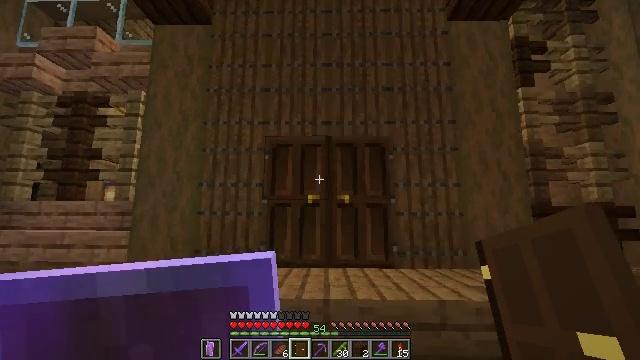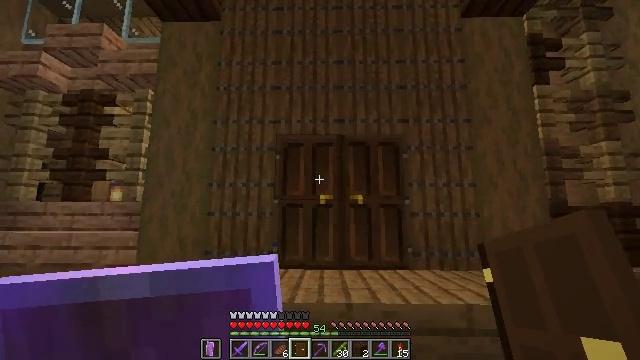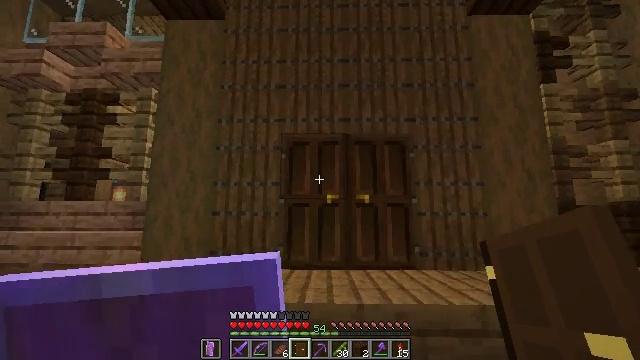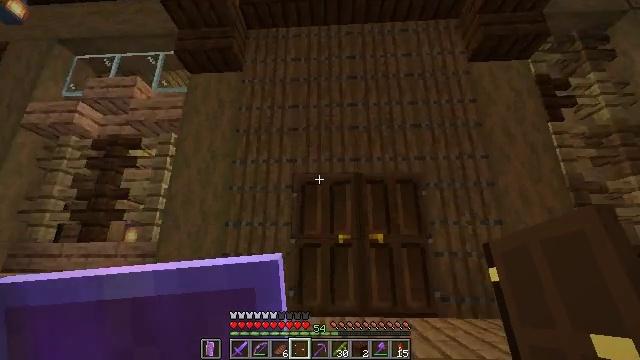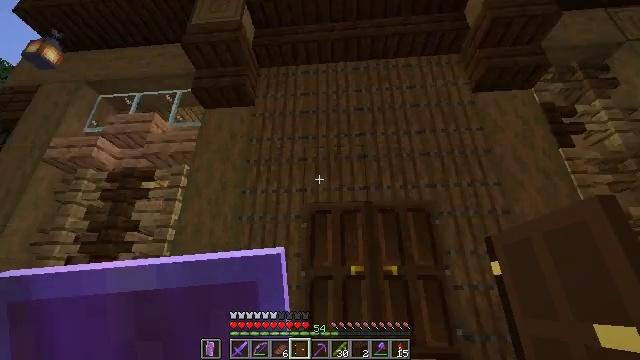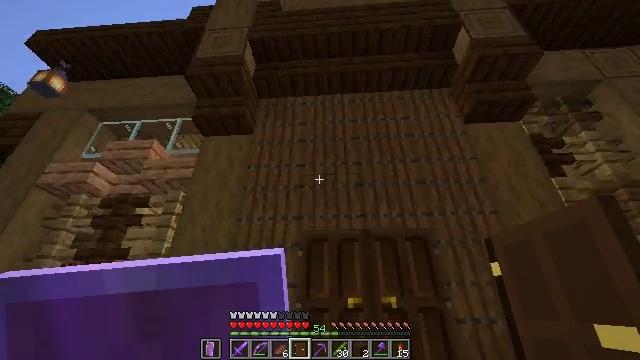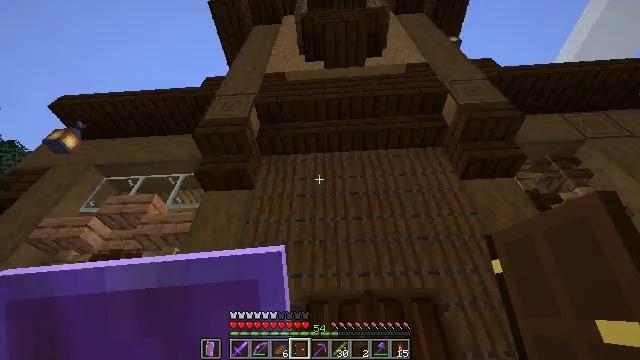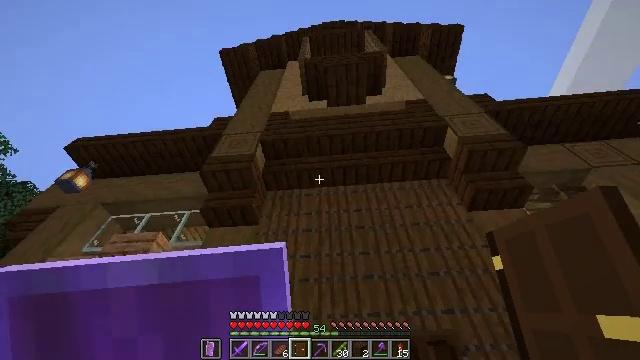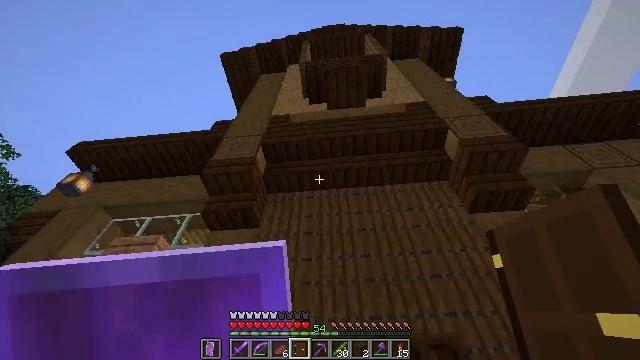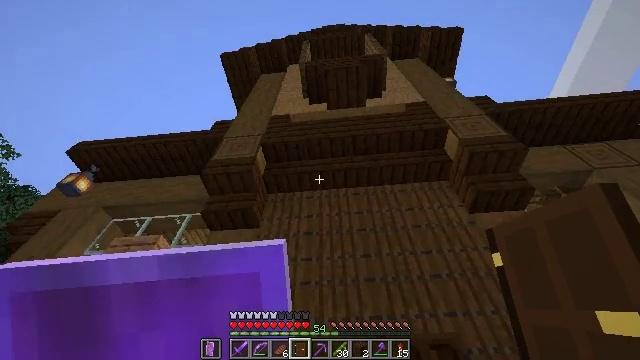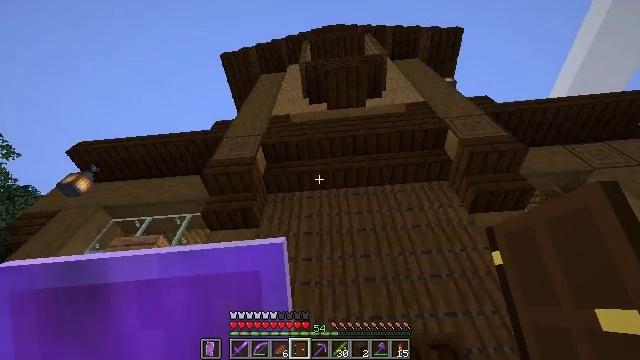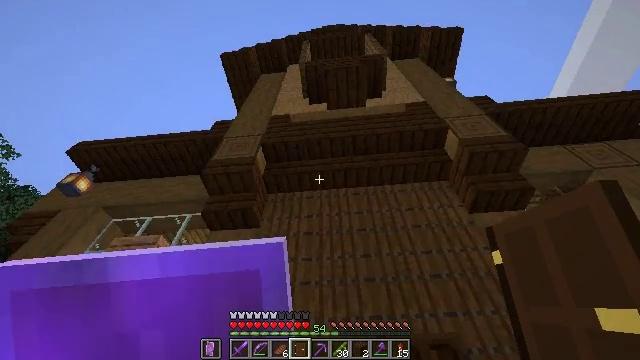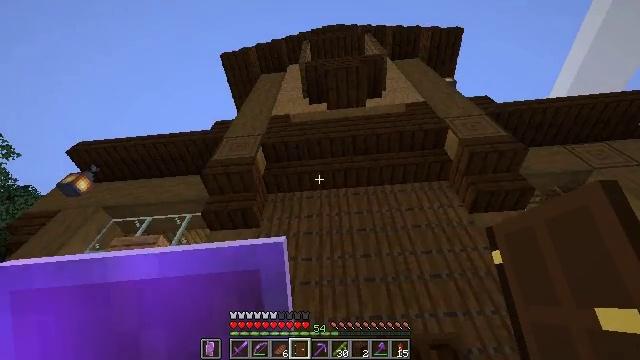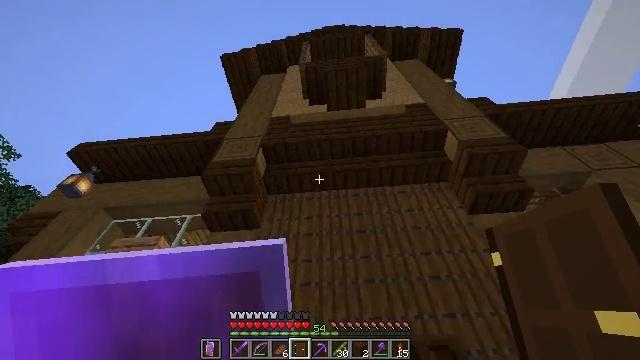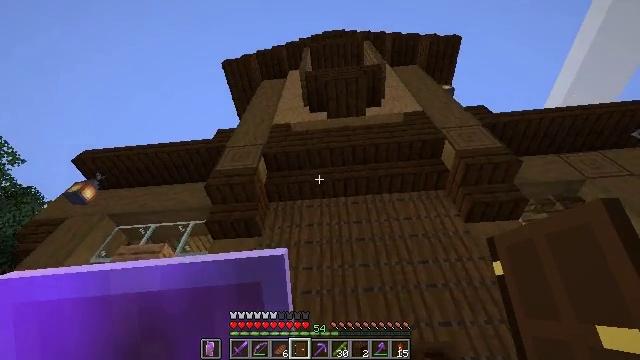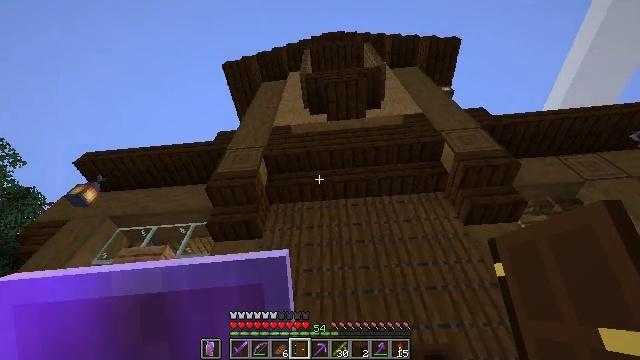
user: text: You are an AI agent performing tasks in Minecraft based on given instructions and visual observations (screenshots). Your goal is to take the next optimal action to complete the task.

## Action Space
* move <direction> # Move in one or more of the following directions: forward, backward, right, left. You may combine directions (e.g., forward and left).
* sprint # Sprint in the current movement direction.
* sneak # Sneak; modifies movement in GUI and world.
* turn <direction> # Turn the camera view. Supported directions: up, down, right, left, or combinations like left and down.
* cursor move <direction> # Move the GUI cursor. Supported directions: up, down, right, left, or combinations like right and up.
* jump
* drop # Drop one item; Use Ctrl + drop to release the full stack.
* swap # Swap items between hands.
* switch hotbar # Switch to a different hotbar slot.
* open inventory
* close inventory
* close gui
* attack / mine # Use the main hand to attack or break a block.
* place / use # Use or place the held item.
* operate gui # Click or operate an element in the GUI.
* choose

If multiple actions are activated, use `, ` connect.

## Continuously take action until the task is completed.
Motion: motion action
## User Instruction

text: Craft a spruce pressure plate using the crafting table.
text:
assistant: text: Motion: no_op
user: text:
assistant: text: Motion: no_op
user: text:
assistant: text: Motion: turn left and up
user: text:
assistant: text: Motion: turn left and up
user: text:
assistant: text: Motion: turn up
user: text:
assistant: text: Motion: turn up
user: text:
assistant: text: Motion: turn left and up
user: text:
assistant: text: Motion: no_op
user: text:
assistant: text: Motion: no_op
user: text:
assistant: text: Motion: no_op
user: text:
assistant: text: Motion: no_op
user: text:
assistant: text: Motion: no_op
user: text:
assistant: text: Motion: move back
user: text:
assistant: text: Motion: move back
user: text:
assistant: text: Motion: move back
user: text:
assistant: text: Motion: move back
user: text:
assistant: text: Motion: move back
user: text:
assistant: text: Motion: no_op
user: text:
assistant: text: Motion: no_op
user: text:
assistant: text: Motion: no_op
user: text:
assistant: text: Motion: no_op
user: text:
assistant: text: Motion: turn down
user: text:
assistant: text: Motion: turn down
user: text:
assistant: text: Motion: turn down
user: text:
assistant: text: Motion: turn down
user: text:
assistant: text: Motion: no_op
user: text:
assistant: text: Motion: no_op
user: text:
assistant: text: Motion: no_op
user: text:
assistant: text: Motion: no_op
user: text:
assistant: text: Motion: no_op